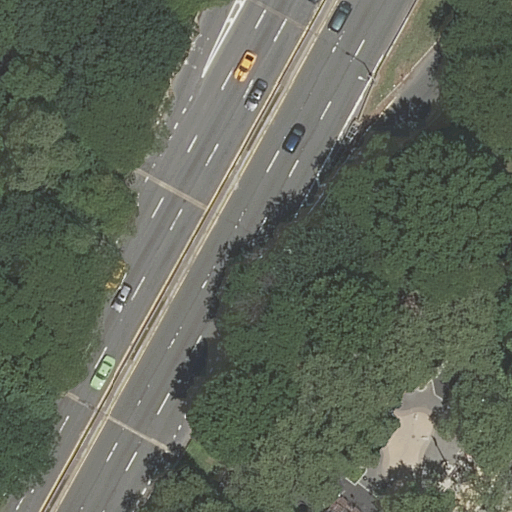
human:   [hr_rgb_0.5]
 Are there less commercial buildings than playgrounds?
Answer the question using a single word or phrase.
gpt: yes

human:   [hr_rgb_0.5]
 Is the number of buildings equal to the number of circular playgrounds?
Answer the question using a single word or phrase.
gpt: yes

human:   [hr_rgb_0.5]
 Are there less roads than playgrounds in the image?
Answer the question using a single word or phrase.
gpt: no

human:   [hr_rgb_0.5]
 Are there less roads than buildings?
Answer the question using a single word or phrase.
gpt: no

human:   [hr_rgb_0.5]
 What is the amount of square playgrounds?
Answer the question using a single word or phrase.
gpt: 0

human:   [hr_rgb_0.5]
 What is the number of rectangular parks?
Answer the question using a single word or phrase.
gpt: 1

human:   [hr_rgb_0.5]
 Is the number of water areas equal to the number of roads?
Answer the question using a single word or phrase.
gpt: no

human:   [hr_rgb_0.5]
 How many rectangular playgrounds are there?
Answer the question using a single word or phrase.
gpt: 1

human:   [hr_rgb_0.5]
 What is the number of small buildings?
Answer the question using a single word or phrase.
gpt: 0

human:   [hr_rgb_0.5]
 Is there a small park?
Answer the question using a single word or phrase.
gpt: no

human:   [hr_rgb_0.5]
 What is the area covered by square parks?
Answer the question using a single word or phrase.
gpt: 0m2

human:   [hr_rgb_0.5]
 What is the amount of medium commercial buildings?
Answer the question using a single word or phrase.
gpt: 0

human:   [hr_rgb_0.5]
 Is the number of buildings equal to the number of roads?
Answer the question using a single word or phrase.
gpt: no

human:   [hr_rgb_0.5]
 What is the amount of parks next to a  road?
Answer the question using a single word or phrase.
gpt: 1

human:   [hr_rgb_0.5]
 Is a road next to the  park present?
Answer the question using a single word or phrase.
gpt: yes

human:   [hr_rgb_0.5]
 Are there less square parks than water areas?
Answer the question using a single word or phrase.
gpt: no

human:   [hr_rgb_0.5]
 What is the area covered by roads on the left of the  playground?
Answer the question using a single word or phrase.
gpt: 0m2

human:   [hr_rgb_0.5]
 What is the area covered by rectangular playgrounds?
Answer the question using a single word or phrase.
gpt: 9m2

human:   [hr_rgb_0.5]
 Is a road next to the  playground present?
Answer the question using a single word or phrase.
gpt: yes

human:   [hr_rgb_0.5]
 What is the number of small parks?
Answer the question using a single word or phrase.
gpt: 0

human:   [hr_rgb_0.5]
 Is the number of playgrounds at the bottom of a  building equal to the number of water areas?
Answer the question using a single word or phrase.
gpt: yes

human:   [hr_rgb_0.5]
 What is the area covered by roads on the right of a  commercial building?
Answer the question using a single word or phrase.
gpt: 0m2

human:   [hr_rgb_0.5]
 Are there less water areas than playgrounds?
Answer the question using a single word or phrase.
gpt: yes

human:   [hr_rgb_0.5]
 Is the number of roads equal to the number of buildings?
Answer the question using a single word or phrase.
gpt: no

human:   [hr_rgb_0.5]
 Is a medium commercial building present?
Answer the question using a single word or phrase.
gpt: no

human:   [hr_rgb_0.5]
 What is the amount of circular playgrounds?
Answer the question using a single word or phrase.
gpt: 0

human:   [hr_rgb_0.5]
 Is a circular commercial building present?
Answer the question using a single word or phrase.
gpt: no

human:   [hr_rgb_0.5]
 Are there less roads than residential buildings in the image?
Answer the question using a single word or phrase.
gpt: no

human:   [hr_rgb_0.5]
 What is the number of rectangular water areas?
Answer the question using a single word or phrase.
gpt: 0

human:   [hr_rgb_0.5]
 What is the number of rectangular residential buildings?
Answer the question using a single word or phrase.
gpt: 0

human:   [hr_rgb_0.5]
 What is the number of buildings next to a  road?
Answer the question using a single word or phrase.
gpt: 0

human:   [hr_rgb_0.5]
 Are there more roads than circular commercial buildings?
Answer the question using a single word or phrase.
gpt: yes

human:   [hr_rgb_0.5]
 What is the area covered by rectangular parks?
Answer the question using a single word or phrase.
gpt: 10629m2

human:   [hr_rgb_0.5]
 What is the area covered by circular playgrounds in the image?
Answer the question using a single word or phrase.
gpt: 0m2

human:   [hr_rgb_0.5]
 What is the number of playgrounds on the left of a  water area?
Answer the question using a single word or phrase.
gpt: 0

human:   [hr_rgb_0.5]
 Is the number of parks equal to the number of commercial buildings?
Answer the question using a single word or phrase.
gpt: no